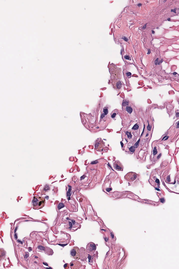
Tumor epithelial tissue: no
Tumor-associated stroma tissue: no
Normal tissue: yes